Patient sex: M
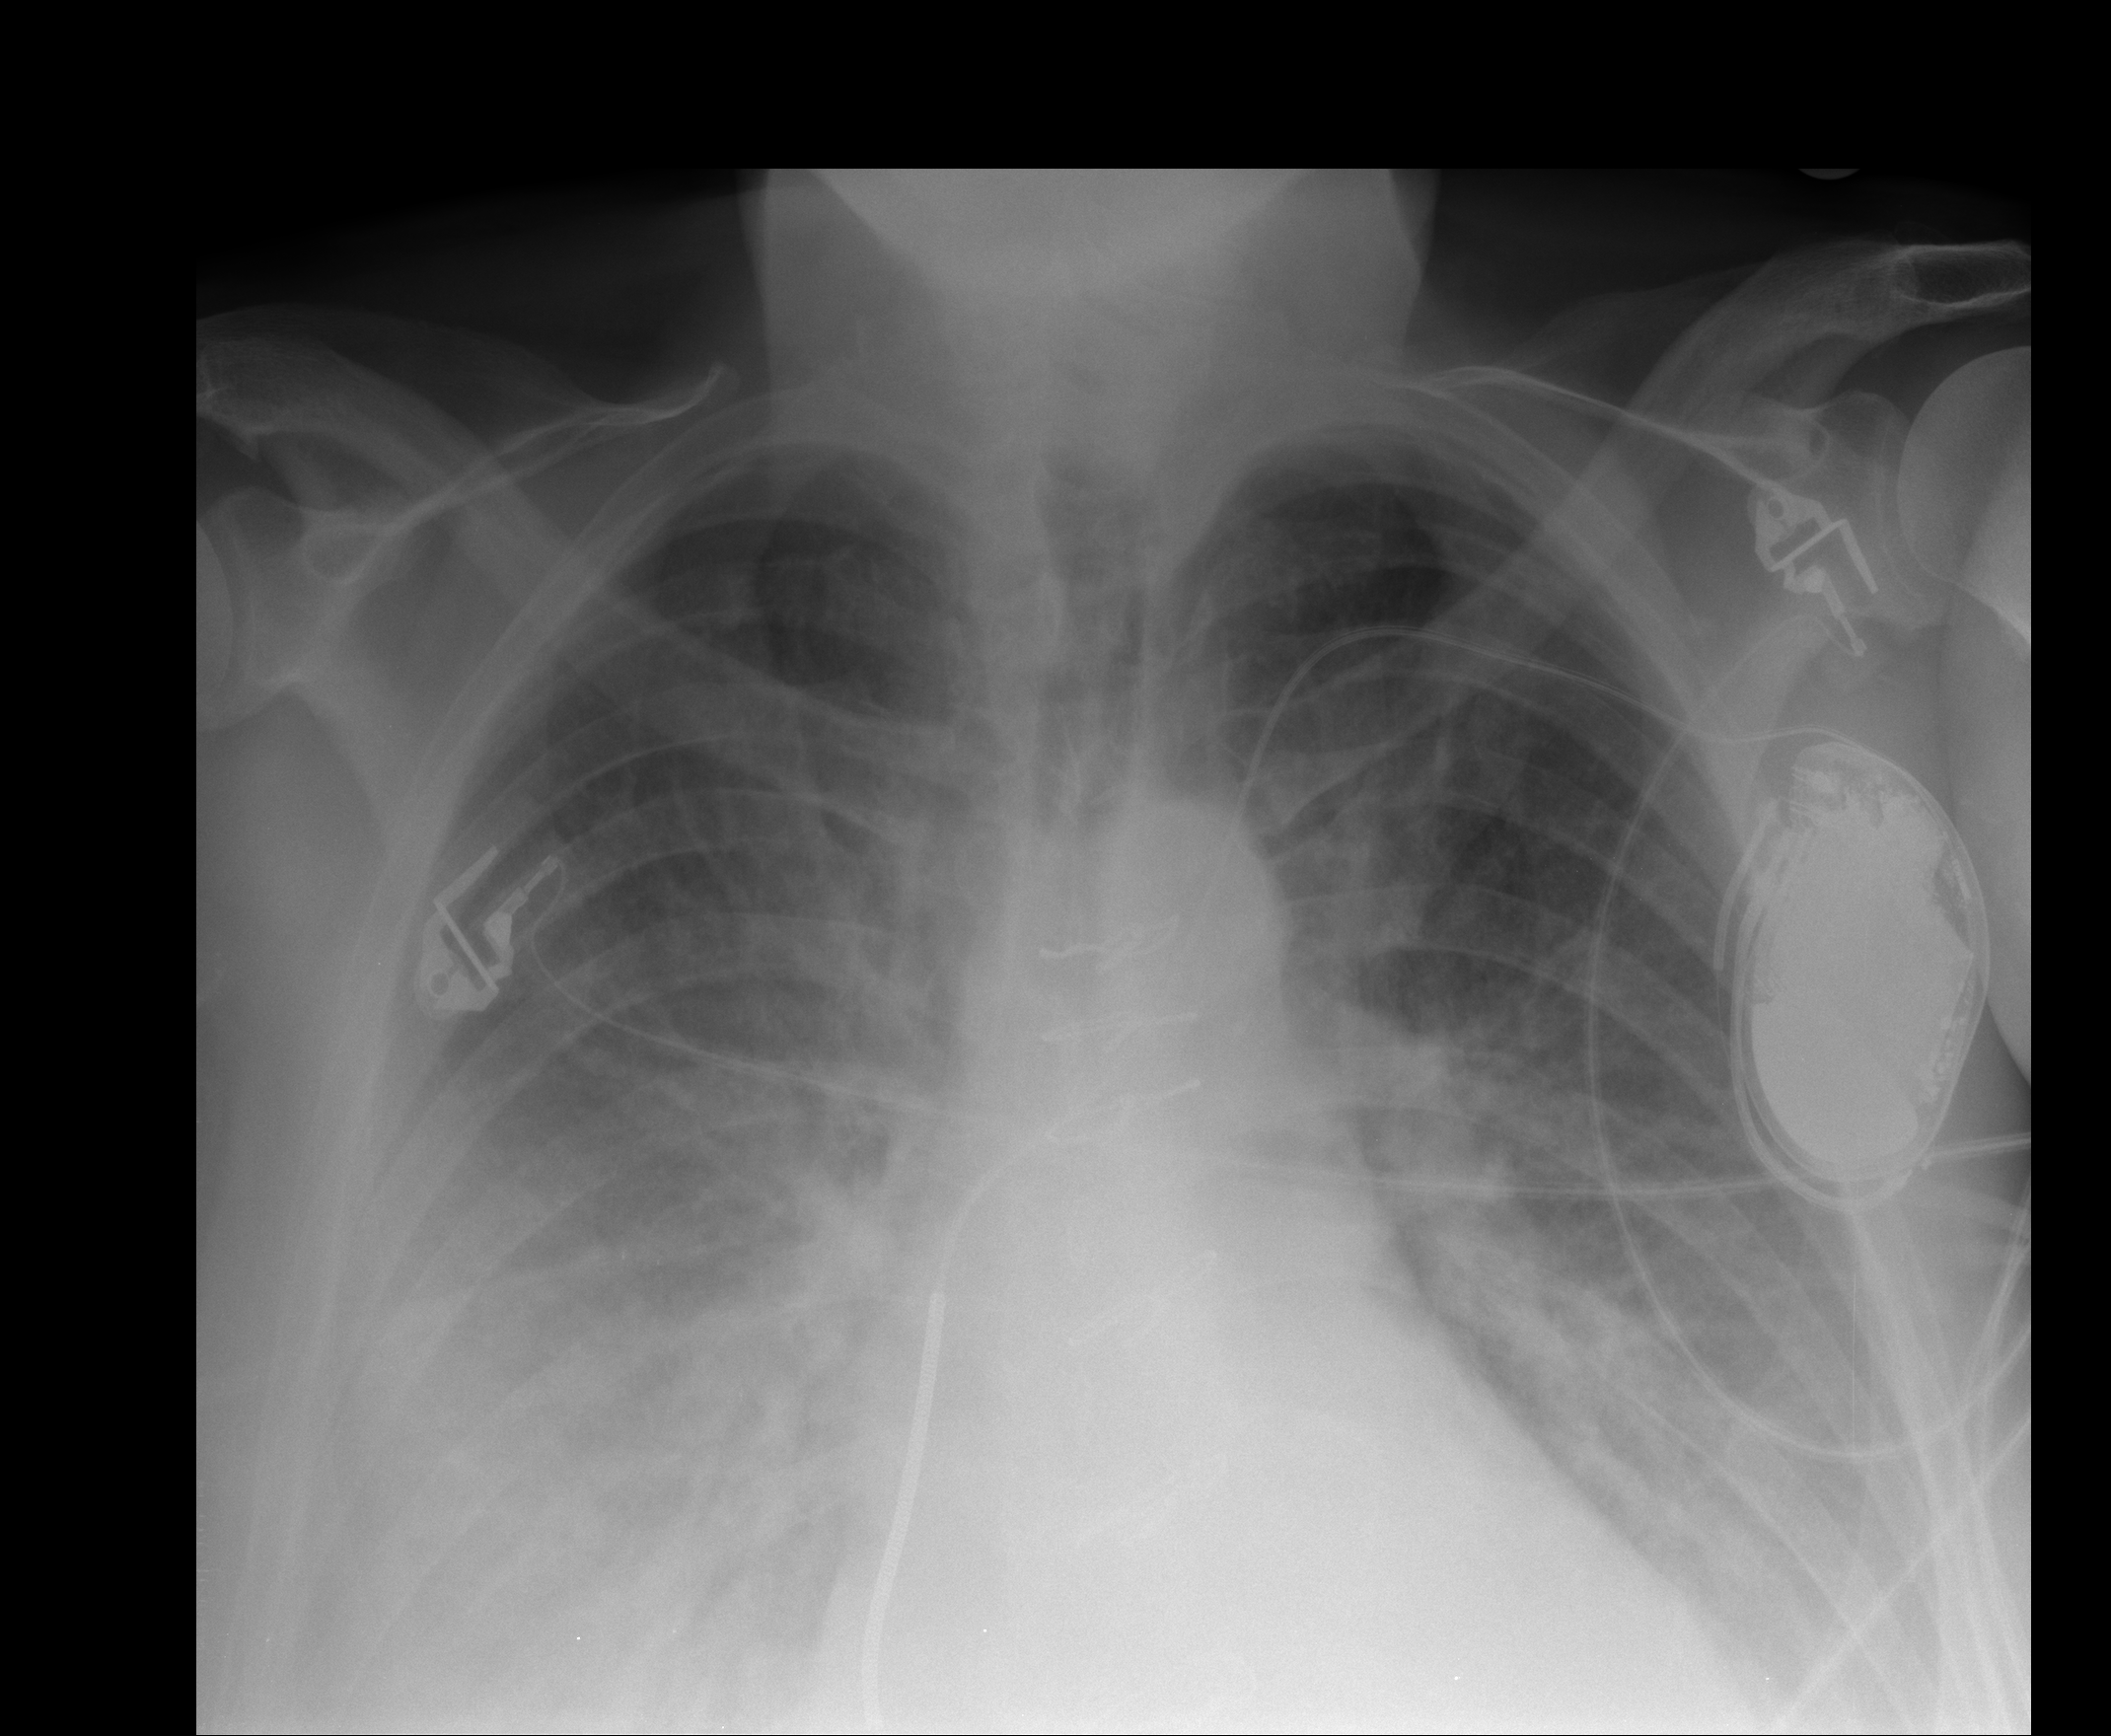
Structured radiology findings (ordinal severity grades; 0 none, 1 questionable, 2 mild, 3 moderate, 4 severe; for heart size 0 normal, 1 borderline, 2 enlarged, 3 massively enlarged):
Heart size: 0
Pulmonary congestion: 3
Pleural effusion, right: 2
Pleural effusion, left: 2
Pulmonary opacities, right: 2
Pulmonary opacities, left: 2
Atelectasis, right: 2
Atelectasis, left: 2